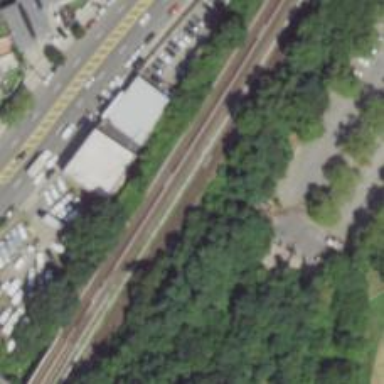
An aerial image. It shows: Electrified rail line with embankment.